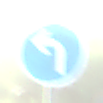
Verkehrszeichen: VorgeschriebeneFahrtrichtungLinks
Umgebung: Outdoor, Suburban
Tageszeit: SunriseSunset
Wetter: PartlyCloudy
Licht: Natural
Jahreszeit: NotSpecified
Kontrast: HighContrast